Aerial crown-view tile of a tropical tree (Barro Colorado Island, Panama), acquired 20241112:
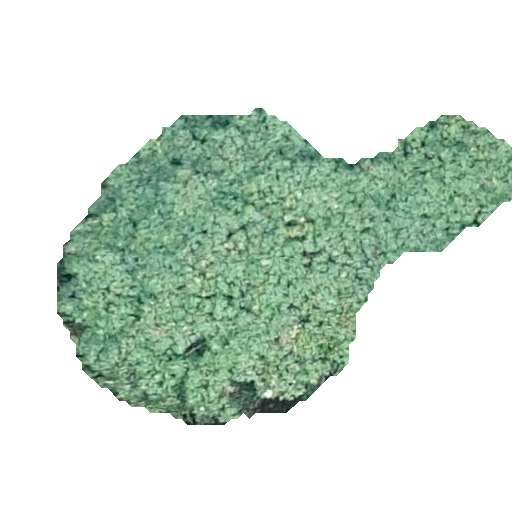
Species: Pourouma bicolor
GBIF accepted scientific name: Pourouma bicolor
Crown area: 141.776 m²